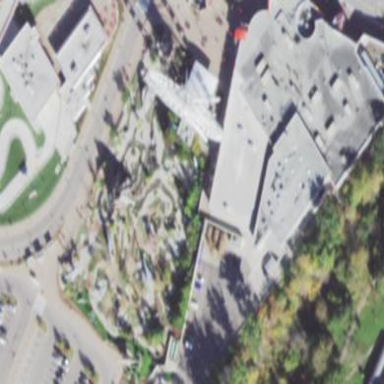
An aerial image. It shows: Miniature golf leisure land.